九年级 · 解析几何
如图, 已知两点 $\mathrm{A}(2,0), \mathrm{B}(0,4)$, 且 $\angle 1=\angle 2$, 则 $\tan \angle O C A=$

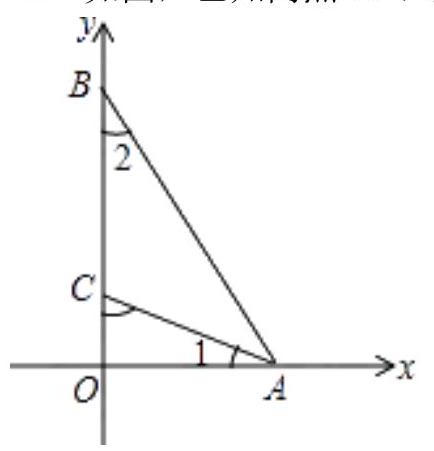
答案: 2
解析: $\because \angle 1=\angle 2$ ，根据等角的余角相等,可得:

$\therefore \angle B A O=\angle A C O, \because A(2,0), B(0,4), \quad \therefore \tan \angle O C A=\tan \angle B A O=\frac{O B}{O A}=\frac{4}{2}=2$.

故答案为: 2 .